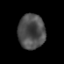
Tissue: prostate
Cell type: T cells
Senescence score: 0.2976
Nuclear area (px): 916
Mean DAPI intensity: 77.288